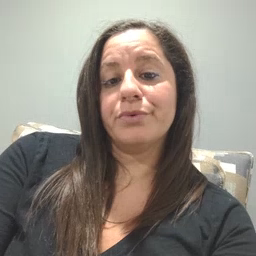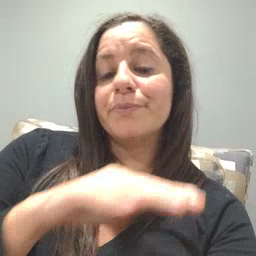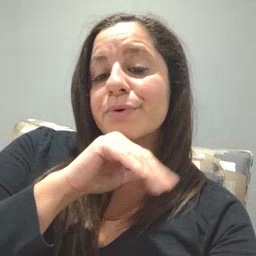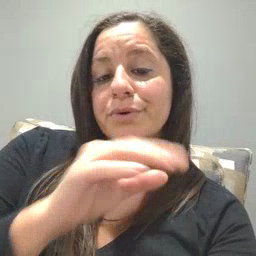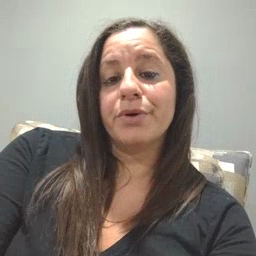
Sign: pig